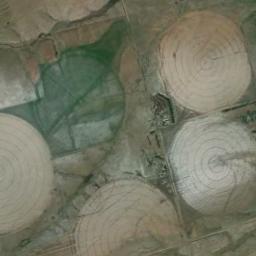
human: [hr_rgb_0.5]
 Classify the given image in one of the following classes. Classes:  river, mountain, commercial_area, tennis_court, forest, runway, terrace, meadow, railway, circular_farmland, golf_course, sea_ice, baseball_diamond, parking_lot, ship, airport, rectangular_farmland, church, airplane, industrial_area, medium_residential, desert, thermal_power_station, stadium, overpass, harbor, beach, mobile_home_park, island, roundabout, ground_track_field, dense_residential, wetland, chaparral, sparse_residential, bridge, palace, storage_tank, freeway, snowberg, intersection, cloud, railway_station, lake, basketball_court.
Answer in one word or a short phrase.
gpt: circular_farmland